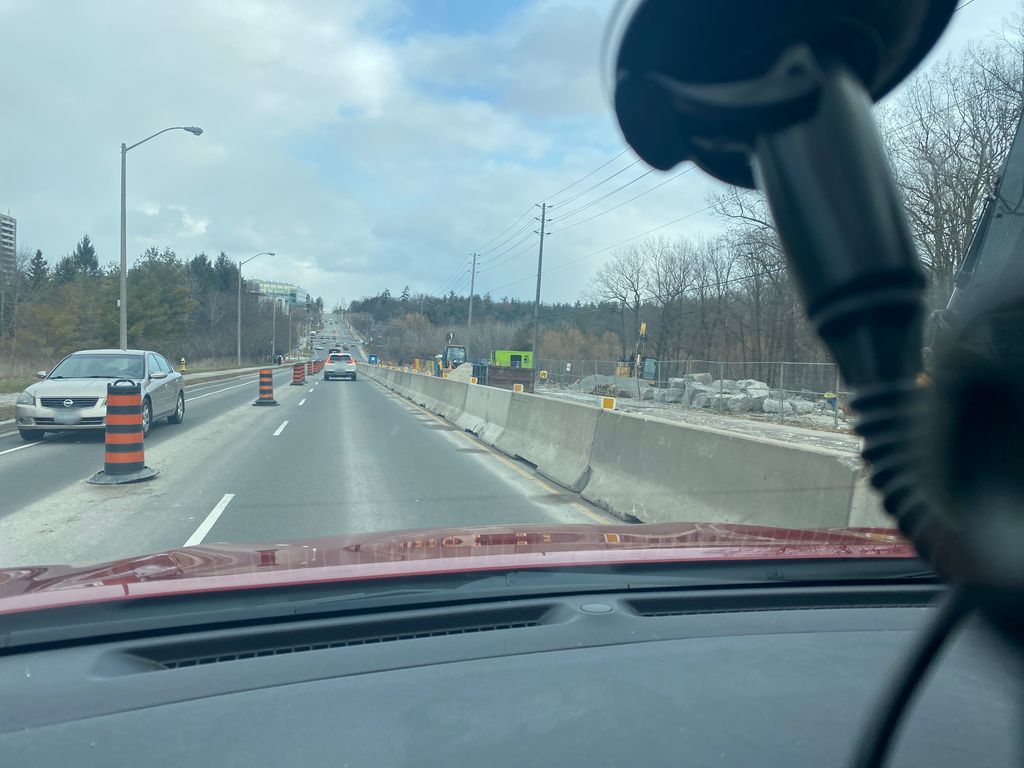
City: toronto